Question: I'm a programmer but by trade not a web developer. I'm trying to knock together a simple site with bootstrap, and I want to embed a mailchimp signup form.
The embed code from mailchimp looks like this:
'''
<!-- Begin MailChimp Signup Form -->
<link href="//cdn-images.mailchimp.com/embedcode/slim-081711.css" rel="stylesheet" type="text/css">
<style type="text/css">
#mc_embed_signup{background:#fff; clear:left; font:14px Helvetica,Arial,sans-serif; }
/* Add your own MailChimp form style overrides in your site stylesheet or in this style block.
We recommend moving this block and the preceding CSS link to the HEAD of your HTML file. */
</style>
<div id="mc_embed_signup">
<form action="<snip>" method="post" id="mc-embedded-subscribe-form" name="mc-embedded-subscribe-form" class="validate" target="_blank" novalidate>
<label for="mce-EMAIL">Subscribe to our mailing list</label>
<input type="email" value="" name="EMAIL" class="email" id="mce-EMAIL" placeholder="email address" required>
<!-- real people should not fill this in and expect good things - do not remove this or risk form bot signups-->
<div style="position: absolute; left: -5000px;"><input type="text" name="[some long alphanum code]" tabindex="-1" value=""></div>
<div class="clear"><input type="submit" value="Subscribe" name="subscribe" id="mc-embedded-subscribe" class="button"></div>
</form>
'''
This works, but doesn't blend in very well with the bootstrap columns or styling:
>
I tried to fiddle with things to use a bootstrap input group and trailing button, and got it working, but I'm a bit scared by this line of the original html:
'''
<!-- real people should not fill this in and expect good things - do not remove this or risk form bot signups-->
<div style="position: absolute; left: -5000px;"><input type="text" name="[some long alphanum code]" tabindex="-1" value=""></div>
'''
How can I rewrite the form to use bootstrap grids and buttons, but still avoid bot signups?
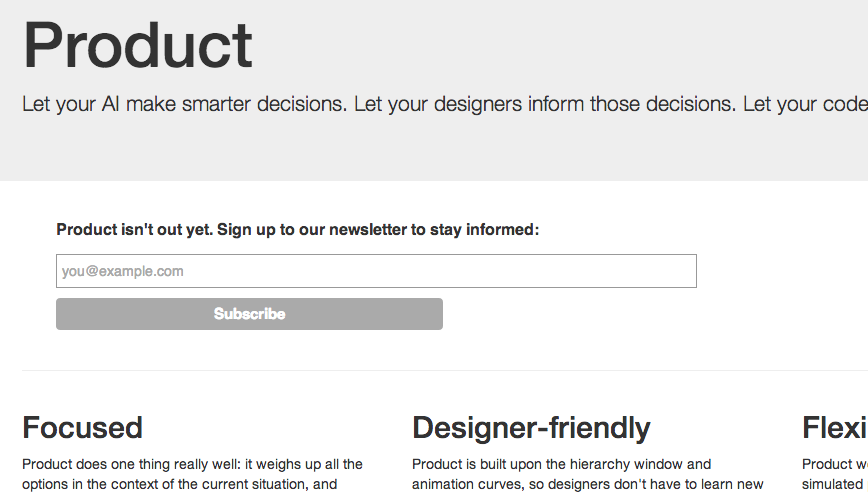
Answer: This haml got me the styling I want, and when I unhid the honeypot and tried to submit, mailchimp kicked me back. So it looks like it's working.
'''
.row
.col-md-4
%p.text-muted
Product isn't out yet. Sign up to our newsletter to stay informed.
.col-md-8
%form#mc-embedded-subscribe-form.validate{:action => "<snip>",
:method => "post",
:name => "mc-embedded-subscribe-form",
:novalidate => "",
:target => "_blank"}
/ real people should not fill this in and expect good things - do not remove this or risk form bot signups
%div{:style => "position: absolute; left: -5000px;"}
%input{:name => "<some alphanum>",
:tabindex => "-1",
:type => "text",
:value => ""}/
.input-group.input-group-lg
%input.form-control{:name => "EMAIL",
:placeholder => "you@example.com",
:required => "",
:type => "email",
:value => ""}
%span.input-group-btn
%button.btn.btn-primary{:name => "subscribe",
:type => "submit",
:value => "Subscribe"}
Subscribe
'''